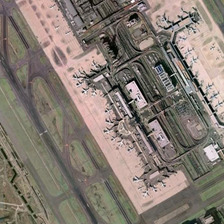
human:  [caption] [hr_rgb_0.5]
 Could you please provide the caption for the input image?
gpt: the square shpaped complicated termial building is surrounded by runways .

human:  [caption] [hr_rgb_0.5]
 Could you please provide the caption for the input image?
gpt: there is a square terminal building with many orderly arranged aeroplanes around it on the tarmac  outside which is grassy field divided into several pieces by runways .

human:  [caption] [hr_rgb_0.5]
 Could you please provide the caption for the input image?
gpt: there is a square terminal building with many orderly arranged aeroplanes around it on the tarmac  outside which is grassy field divided into several pieces by runways .

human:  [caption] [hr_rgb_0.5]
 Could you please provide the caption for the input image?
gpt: a dark green rectangle airport encircled by green flight strip .

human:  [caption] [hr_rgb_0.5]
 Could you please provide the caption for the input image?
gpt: many planes are parked in two sides of a building in an airport with several runways .